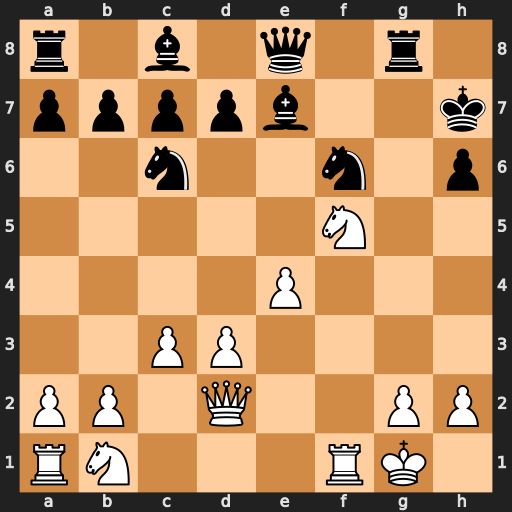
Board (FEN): r1b1q1r1/ppppb2k/2n2n1p/5N2/4P3/2PP4/PP1Q2PP/RN3RK1
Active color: w
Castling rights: -
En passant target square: -
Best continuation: Qxh6#